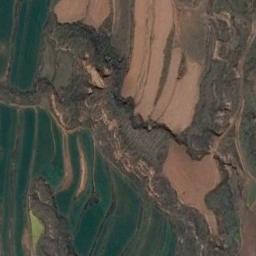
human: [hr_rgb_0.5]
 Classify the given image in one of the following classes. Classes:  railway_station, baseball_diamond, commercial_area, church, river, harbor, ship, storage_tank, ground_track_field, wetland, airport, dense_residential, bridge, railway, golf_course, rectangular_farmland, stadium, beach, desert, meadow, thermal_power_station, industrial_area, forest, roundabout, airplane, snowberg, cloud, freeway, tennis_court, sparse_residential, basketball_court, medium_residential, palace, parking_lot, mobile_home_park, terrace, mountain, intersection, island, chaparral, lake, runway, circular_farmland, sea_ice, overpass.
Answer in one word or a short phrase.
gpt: terrace